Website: lowes
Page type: billing-address
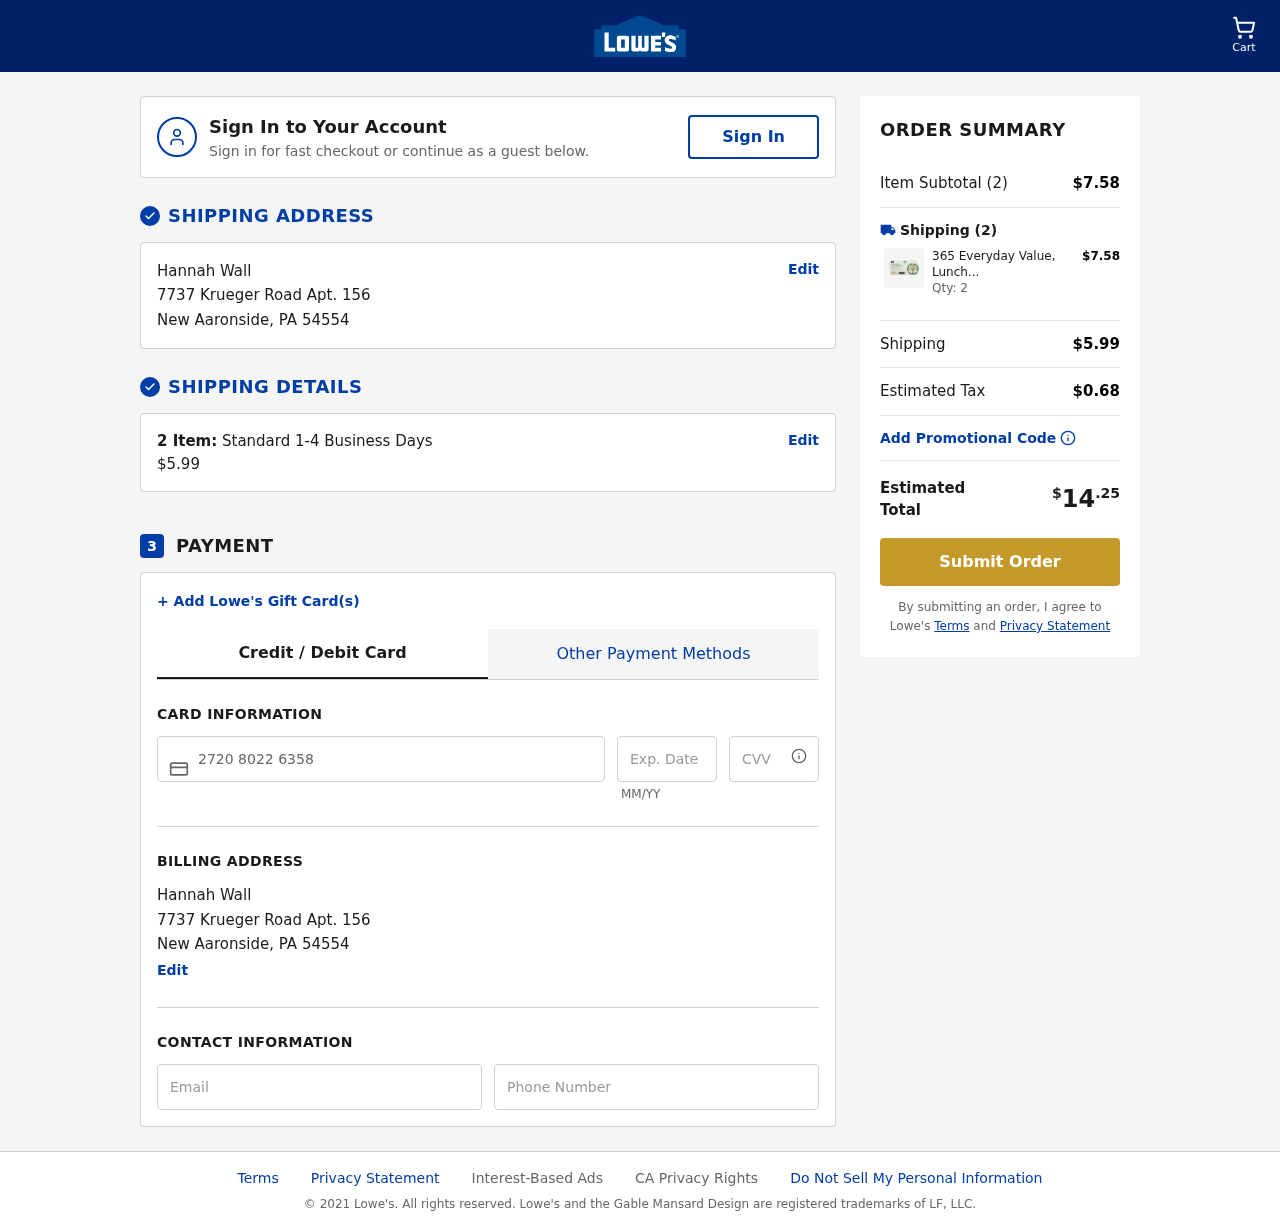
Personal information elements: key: PII_CARD_CVV
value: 360
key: PII_CARD_EXPIRY
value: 04/27
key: PII_CARD_NUMBER
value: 2720 8022 6358 3555
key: PII_CITY
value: New Aaronside
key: PII_EMAIL
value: hannahwall@hotmail.com
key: PII_FULLNAME
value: Hannah Wall
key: PII_PHONE
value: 8807755892
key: PII_POSTCODE
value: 54554
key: PII_STATE_ABBR
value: PA
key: PII_STREET
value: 7737 Krueger Road Apt. 156
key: PII_FULLNAME2
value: Hannah Wall
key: PII_STREET2
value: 7737 Krueger Road Apt. 156
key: PII_CITY2
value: New Aaronside
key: PII_STATE_ABBR2
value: PA
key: PII_POSTCODE2
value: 54554
Product elements: key: PRODUCT1_NAME
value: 365 Everyday Value, Lunch Napkins, 200 ct
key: PRODUCT1_PRICE
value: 3.79
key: PRODUCT1_QUANTITY
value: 2
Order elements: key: ORDER_NUM_ITEMS
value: Cart
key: ORDER_NUM_ITEMS
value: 2 Item:
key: ORDER_NUM_ITEMS
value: Item Subtotal (2)
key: ORDER_SHIPPING_COST
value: $5.99
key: ORDER_SUBTOTAL
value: $7.58
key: ORDER_TAX
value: $0.68
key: ORDER_TOTAL
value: $14.25